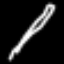
Label: pencil